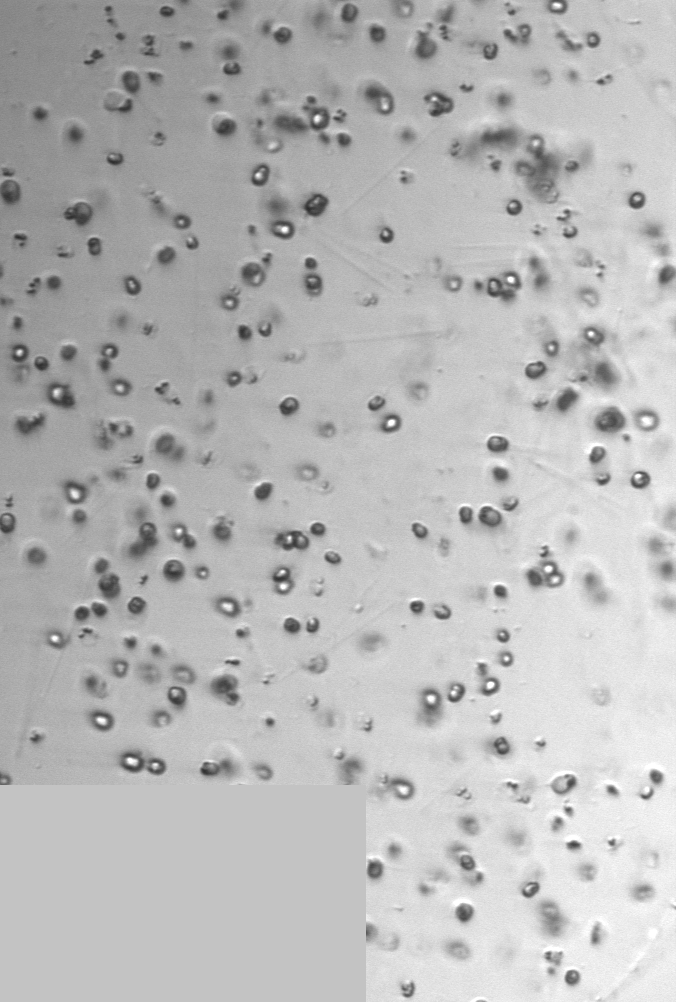
Label: Phaeocystis